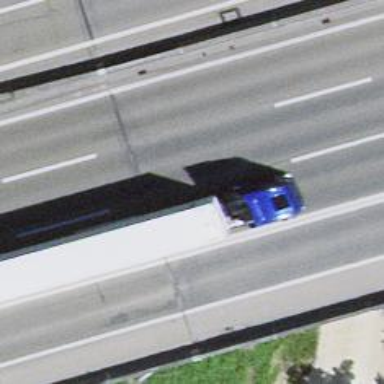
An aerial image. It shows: Motorway link.